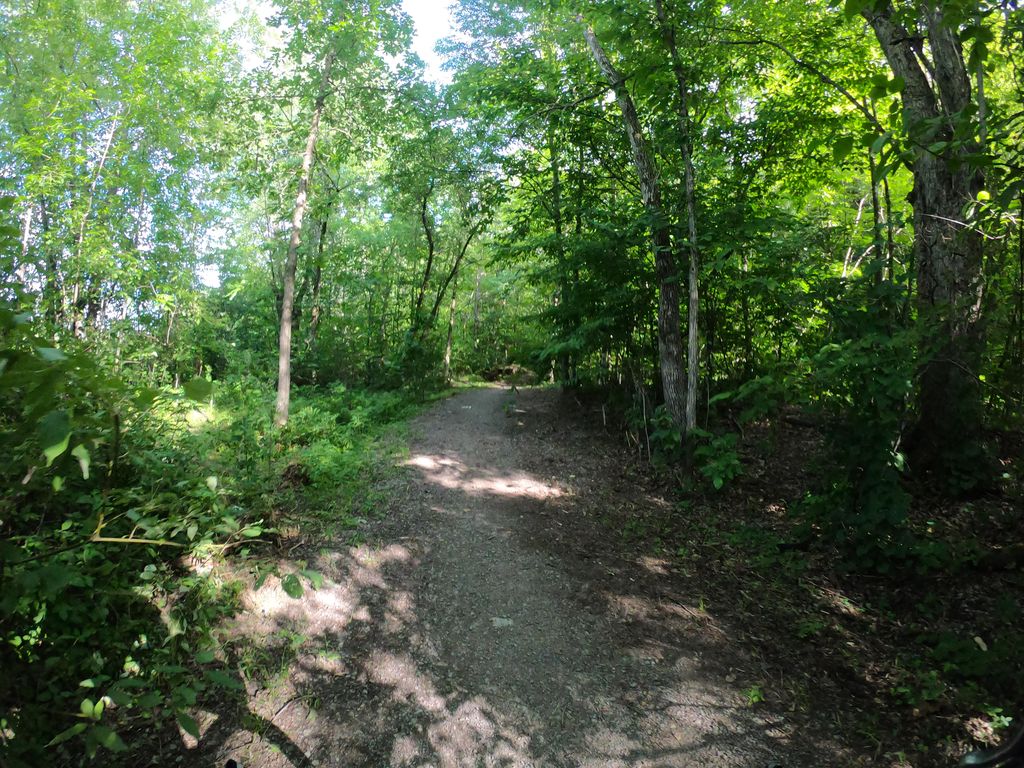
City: ottawa-gatineau